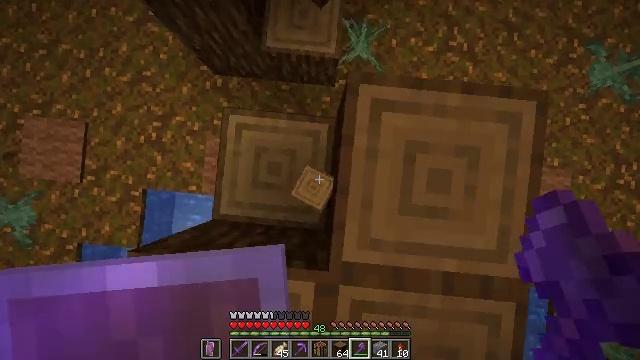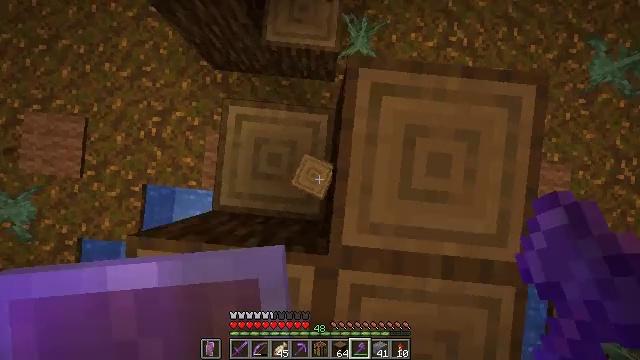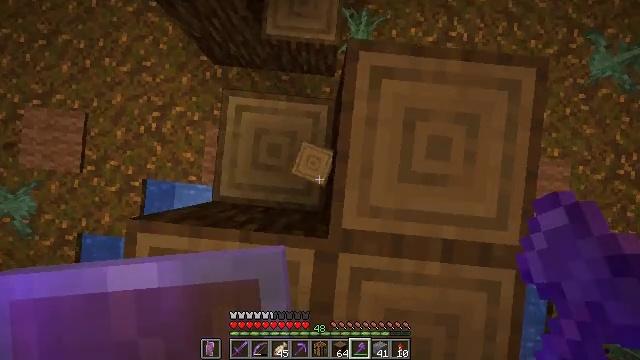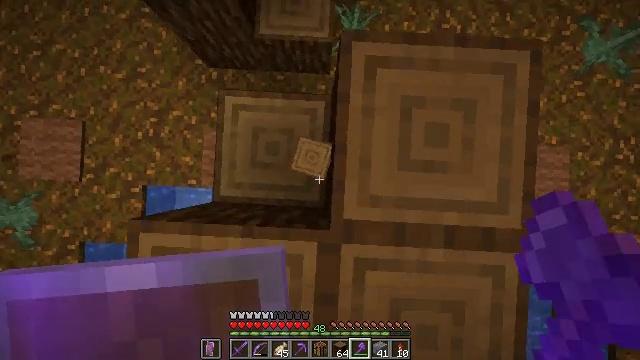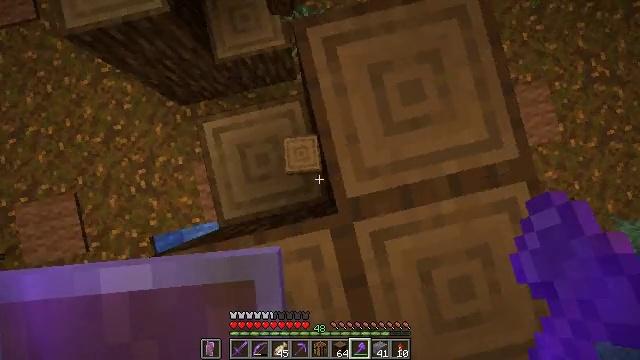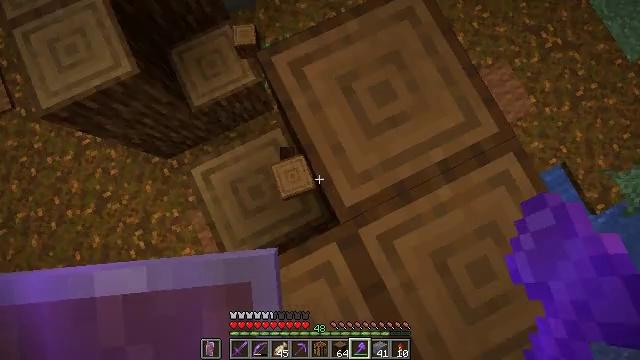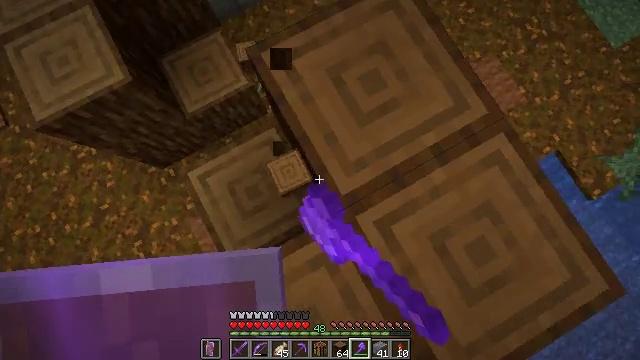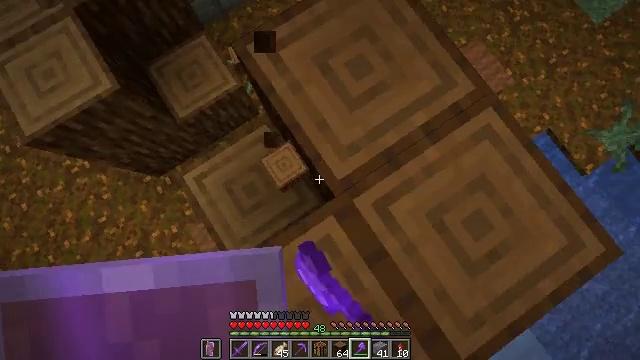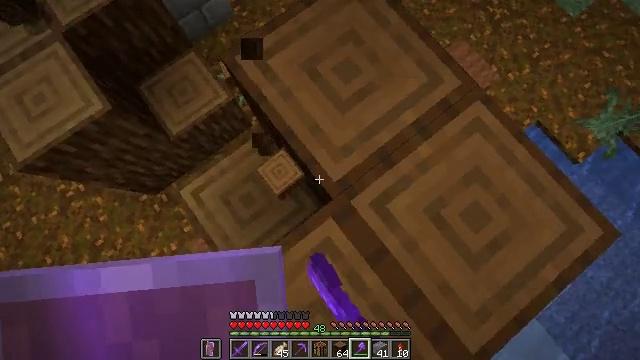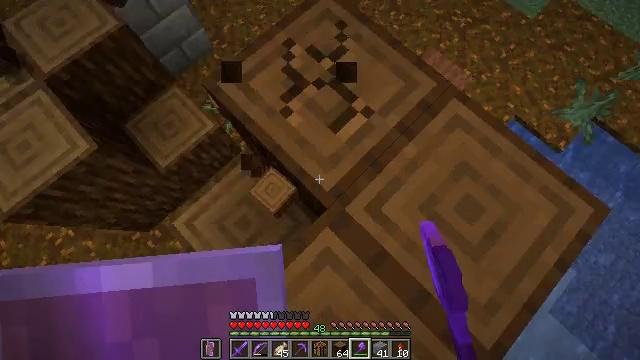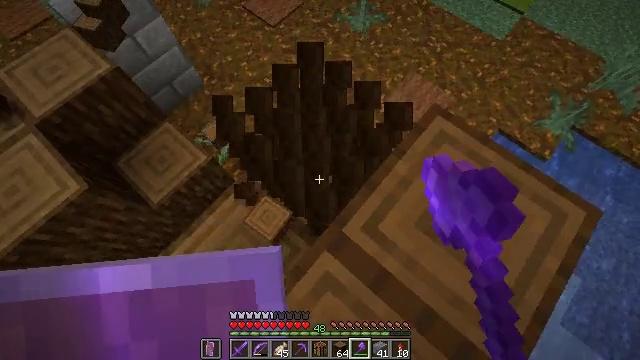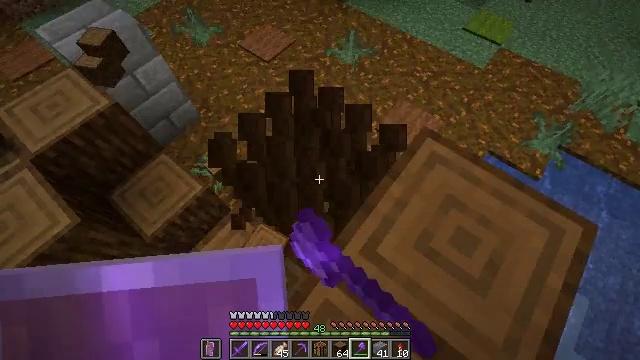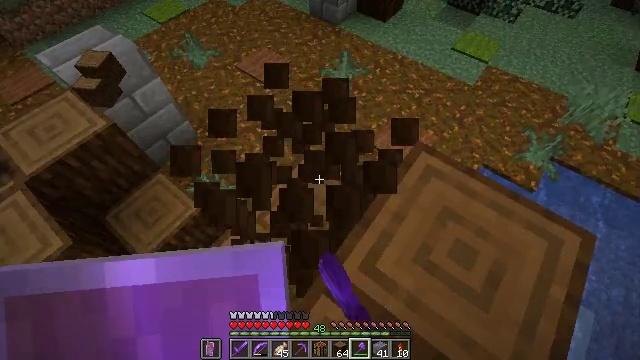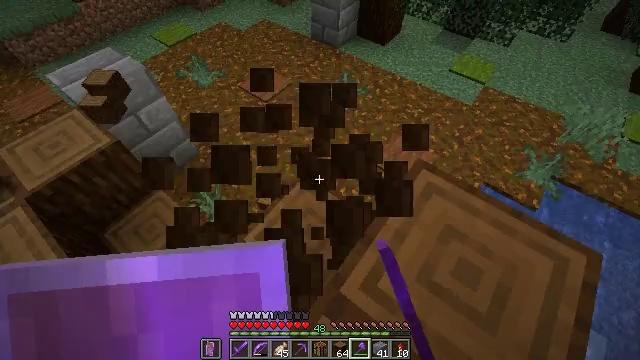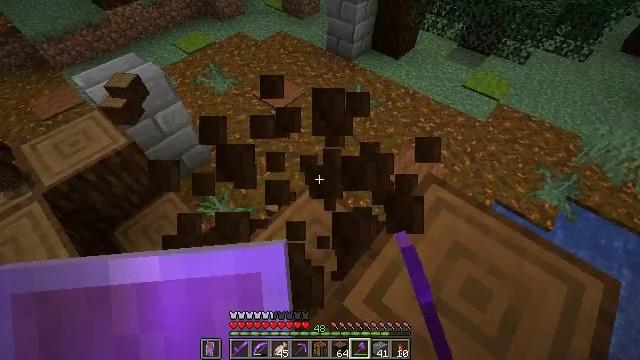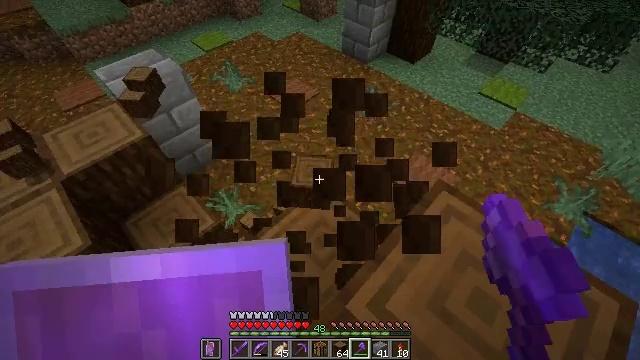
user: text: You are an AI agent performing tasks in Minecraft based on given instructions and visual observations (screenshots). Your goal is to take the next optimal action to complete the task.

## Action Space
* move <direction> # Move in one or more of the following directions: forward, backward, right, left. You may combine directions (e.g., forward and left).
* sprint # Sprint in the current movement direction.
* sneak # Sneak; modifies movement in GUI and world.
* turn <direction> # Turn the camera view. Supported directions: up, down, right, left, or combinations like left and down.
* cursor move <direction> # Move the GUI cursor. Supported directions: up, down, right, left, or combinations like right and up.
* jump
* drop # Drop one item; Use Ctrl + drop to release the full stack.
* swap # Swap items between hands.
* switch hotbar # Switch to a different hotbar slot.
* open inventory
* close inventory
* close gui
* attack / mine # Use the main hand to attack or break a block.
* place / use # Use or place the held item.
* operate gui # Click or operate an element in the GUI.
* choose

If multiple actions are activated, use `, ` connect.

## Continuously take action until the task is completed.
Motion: motion action
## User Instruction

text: Collect spruce log for building materials.
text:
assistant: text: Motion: move back, sneak
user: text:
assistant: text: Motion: move back, sneak
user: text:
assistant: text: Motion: move back, sneak, turn right
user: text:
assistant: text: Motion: move back, sneak, turn right and up
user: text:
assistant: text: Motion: move back, sneak, turn right and up, attack / mine
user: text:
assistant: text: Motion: move back, sneak, turn right and up, attack / mine
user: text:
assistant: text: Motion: move back, sneak, turn right, attack / mine
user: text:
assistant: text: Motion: sneak, turn right and up, attack / mine
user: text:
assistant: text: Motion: sneak, turn right and up, attack / mine
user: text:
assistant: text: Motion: sneak, turn right and up, attack / mine
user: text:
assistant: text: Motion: sneak, turn right and up, attack / mine
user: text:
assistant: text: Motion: sneak, turn right and up, attack / mine
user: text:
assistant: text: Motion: sneak, turn up, attack / mine
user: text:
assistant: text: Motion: sneak, turn left and up, attack / mine
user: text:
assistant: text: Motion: sneak, turn left, attack / mine
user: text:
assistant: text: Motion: sneak, turn left, attack / mine
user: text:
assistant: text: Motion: sneak, attack / mine
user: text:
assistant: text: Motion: sneak, turn right and down, attack / mine
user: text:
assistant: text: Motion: sneak, turn right and down, attack / mine
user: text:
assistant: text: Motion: sneak, turn right and down, attack / mine
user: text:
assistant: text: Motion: sneak, turn right, attack / mine
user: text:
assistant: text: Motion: sneak, turn right, attack / mine
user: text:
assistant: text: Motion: sneak, attack / mine
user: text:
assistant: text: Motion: sneak, attack / mine
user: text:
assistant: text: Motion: sneak, attack / mine
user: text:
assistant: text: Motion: move right, sneak, turn right and up, attack / mine
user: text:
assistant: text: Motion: move forward and move right, sneak, attack / mine
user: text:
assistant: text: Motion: move forward and move right, sneak, attack / mine
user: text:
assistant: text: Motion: move forward, sneak, turn down, attack / mine
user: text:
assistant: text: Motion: move forward, sneak, turn right and down, attack / mine